Question: I am drawing this (in the paint method):
'''
g.drawString("NumPipes: " + numPipes + " " + "DeletedPipes: " + deletedPipes + " moved: " + numMoved, 0 , 10);
'''
To output the values defined in these following methods:
'''
public void addPipe() {
for (int i = 0; i < pipe.length; i++) {
if (pipe[i] == null) {
pipe[i] = new Pipe(this.width, (int) Math.random() * (this.height - 200));
System.out.println("Pipe Added.");
numPipes += 1;
}
}
}
public void deletePipe() {
for (int i = 0; i < pipe.length; i++) {
if (pipe[i] != null && pipe[i].returnX() <= 0) {
pipe[i] = null;
System.out.println("Pipe Deleted.");
deletedPipes += 1;
}
}
}
public void movePipe(int speed) {
for (int i = 0; i < pipe.length; i++) {
if (pipe[i] != null) {
pipe[i].move(speed);
numMoved = numMoved + 1;
System.out.println(numMoved);
}
}
}
'''
Now when I check the console for the outputted value of 'numMoved', the values are increasing/updating but they stay the same in the 'JFrame' (See below image, the console displays the value of 'numMoved' and the 'JFrame' shows the 'drawString' values). What is happening/Why is it doing this?

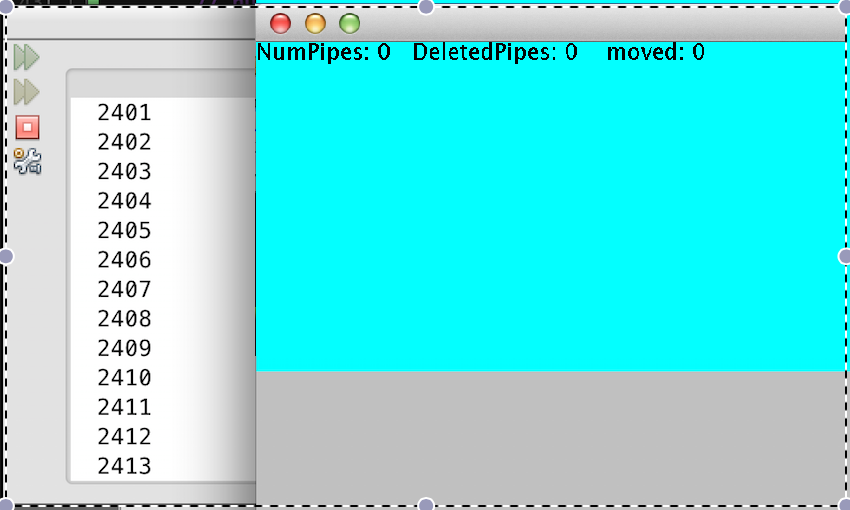
Answer: You don't seem to be calling 'repaint', so that component doesn't know that it should update the values...
For example...
'''
public void addPipe() {
for (int i = 0; i < pipe.length; i++) {
if (pipe[i] == null) {
pipe[i] = new Pipe(this.width, (int) Math.random() * (this.height - 200));
System.out.println("Pipe Added.");
numPipes += 1;
}
}
repaint();
}
'''
Now, you could place 'repaint' after 'numPipes += 1', but because of the way 'repaint' works, it probably won't make a difference...
This assumes that the class that 'addPipe' belongs to is some kind of component, but you've not supplied enough information to make proper diagnoses...